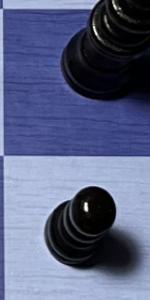
Label: Pawn_Black